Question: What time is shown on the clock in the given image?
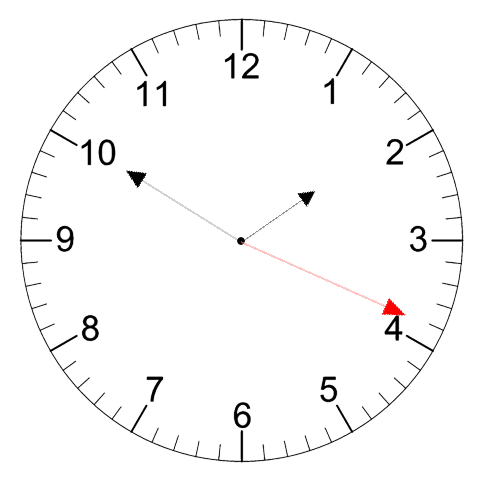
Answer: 01:50:19